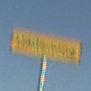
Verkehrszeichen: Umleitungsankuendigung
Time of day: SunriseSunset
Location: Outdoor (Nature)
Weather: Clear
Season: NotSpecified
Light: Natural